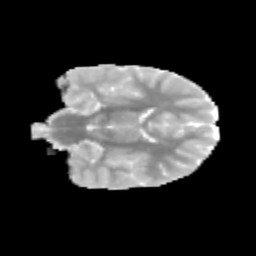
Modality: MD
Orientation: coronal
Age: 9
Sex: male
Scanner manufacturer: siemens
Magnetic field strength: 3 T
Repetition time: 3.8 s
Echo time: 0.07 s